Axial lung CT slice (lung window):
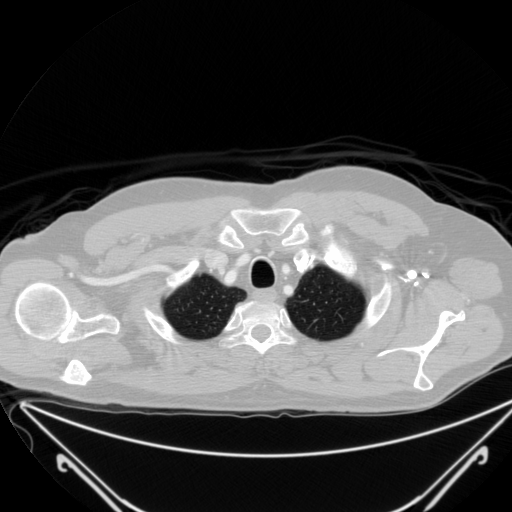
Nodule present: no